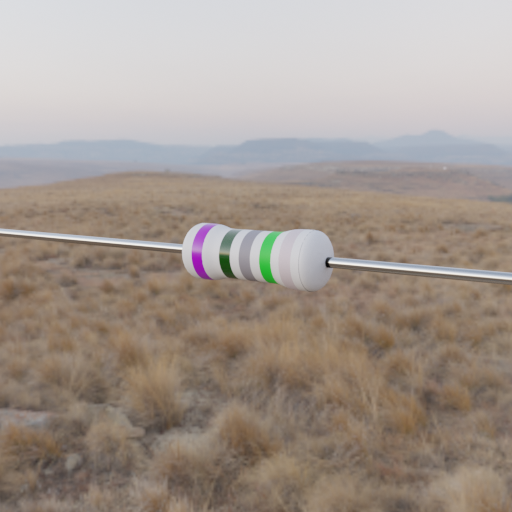
Resistor colour bands (in order): violet, black, gray, green, silver